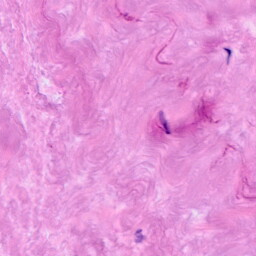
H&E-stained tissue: Breast